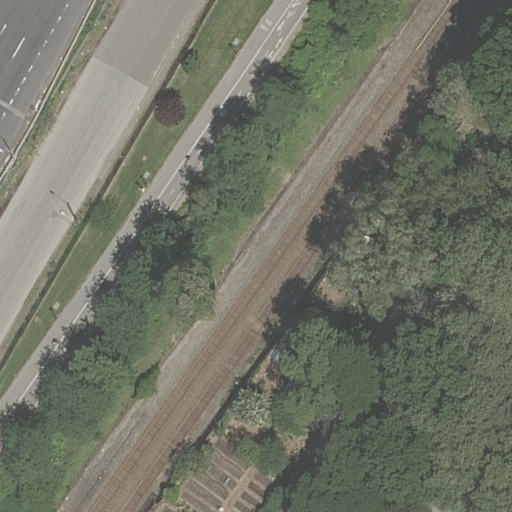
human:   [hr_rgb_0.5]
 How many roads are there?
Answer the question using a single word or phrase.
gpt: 4

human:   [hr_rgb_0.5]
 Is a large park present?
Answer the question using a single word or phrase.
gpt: yes

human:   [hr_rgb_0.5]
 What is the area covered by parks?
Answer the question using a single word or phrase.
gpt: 5334m2

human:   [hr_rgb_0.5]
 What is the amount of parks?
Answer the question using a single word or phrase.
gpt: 1

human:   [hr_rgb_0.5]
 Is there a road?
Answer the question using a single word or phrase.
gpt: yes

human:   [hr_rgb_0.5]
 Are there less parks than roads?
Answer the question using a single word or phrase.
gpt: yes

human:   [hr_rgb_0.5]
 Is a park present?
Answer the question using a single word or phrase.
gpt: yes

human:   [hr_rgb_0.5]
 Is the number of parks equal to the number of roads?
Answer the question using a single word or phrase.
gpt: no

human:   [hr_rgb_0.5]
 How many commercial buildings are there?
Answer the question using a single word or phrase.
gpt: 0

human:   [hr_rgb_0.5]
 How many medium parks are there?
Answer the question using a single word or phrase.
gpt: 0

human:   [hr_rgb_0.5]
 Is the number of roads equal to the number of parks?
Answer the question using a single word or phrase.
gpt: no

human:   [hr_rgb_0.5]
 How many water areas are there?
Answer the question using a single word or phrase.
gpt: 0

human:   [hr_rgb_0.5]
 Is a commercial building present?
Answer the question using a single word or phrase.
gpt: no

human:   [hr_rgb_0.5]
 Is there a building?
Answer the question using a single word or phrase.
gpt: no

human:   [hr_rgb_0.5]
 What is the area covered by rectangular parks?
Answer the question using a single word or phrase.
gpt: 5334m2

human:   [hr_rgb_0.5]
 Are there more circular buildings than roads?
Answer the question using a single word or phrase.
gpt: no

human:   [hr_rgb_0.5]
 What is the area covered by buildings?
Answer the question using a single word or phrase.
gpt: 0m2

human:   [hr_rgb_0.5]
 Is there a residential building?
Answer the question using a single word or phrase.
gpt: no

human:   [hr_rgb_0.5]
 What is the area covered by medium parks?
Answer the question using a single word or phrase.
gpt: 0m2

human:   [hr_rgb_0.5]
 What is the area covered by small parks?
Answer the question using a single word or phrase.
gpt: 0m2

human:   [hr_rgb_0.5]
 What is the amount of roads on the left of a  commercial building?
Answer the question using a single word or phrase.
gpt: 0

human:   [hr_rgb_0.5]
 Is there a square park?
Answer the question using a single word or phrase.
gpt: no

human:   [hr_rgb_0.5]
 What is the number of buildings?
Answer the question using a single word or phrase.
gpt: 0

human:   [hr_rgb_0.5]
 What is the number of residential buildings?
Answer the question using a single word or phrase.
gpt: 0

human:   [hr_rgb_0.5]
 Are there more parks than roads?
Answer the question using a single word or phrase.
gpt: no

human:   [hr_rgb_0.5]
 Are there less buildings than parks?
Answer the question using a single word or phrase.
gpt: yes

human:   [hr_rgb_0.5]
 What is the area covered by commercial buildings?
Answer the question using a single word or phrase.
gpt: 0m2

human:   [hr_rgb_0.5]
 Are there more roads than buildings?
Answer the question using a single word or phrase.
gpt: yes

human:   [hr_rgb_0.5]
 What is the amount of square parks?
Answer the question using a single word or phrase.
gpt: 0

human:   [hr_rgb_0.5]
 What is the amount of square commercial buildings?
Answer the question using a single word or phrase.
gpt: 0

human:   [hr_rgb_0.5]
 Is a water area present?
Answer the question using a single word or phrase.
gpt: no

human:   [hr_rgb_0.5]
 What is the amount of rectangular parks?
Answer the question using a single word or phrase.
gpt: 1

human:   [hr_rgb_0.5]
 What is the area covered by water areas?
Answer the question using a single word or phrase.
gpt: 0m2

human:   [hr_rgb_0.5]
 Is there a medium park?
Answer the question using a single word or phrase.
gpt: no

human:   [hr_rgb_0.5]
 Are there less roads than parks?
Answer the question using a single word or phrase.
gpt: no

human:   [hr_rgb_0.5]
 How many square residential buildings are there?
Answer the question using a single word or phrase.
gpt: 0

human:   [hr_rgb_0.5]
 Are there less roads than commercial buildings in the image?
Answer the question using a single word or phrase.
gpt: no

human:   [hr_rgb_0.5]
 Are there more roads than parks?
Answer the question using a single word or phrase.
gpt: yes

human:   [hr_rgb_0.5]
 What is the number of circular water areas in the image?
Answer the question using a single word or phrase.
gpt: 0

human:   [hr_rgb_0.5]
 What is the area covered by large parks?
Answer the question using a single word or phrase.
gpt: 5334m2

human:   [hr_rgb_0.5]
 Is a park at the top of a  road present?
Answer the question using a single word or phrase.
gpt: no

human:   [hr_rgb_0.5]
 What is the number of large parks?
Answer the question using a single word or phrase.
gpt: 1

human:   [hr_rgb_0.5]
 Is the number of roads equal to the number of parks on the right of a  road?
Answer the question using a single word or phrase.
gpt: no

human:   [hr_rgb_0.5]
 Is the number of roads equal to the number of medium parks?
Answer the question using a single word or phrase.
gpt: no

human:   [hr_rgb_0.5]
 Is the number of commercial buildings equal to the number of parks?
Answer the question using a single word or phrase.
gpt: no

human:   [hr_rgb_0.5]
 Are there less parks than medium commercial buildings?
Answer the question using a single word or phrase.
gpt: no

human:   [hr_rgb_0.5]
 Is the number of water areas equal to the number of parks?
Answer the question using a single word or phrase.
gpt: no

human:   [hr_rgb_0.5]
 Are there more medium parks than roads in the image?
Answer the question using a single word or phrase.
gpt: no

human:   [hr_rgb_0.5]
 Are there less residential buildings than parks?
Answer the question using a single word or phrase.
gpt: yes

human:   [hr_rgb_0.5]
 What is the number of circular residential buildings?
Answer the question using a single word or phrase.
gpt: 0

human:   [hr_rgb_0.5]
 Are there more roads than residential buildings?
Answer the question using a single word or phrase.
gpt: yes

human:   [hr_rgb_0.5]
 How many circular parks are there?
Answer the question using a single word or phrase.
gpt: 0

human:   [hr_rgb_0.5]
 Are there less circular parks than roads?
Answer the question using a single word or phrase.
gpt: yes

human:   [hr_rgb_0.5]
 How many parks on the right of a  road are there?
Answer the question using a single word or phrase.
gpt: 0

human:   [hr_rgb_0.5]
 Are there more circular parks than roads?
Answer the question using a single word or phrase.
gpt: no

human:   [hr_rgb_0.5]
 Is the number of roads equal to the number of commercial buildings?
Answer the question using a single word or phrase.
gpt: no

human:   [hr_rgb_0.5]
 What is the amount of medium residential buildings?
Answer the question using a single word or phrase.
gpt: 0

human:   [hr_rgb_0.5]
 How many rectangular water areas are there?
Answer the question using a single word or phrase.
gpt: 0

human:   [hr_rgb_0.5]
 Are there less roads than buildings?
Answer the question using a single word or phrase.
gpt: no

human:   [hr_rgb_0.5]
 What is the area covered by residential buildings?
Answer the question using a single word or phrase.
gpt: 0m2

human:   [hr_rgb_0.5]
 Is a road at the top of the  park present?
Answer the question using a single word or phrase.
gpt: yes

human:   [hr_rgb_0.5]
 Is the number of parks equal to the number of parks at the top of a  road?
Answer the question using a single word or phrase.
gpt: no

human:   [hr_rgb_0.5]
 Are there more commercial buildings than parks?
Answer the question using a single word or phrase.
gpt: no

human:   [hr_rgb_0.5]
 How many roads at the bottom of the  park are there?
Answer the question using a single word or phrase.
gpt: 1